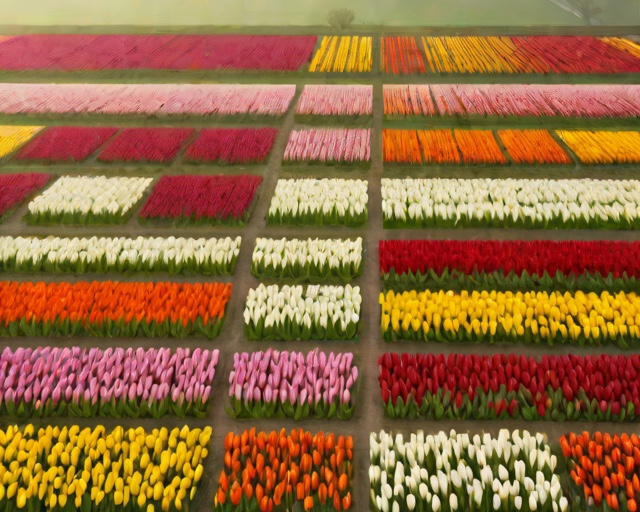
Category: Spring